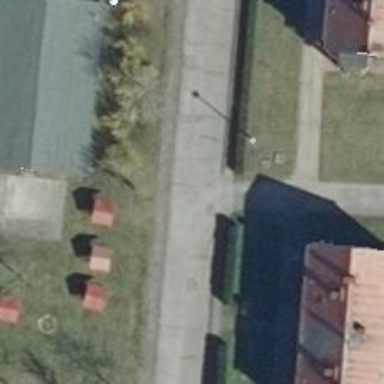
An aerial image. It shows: Residential road surfaced with concrete plates.